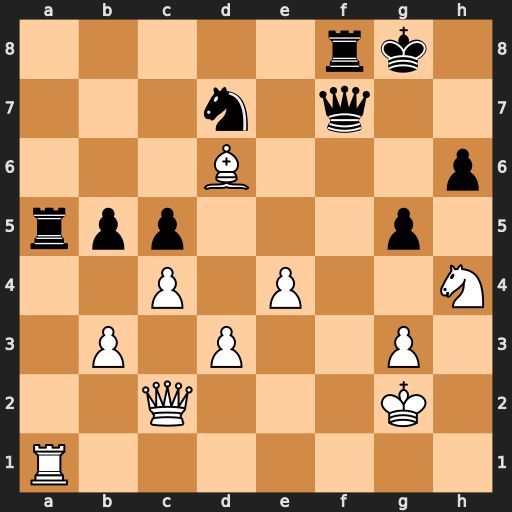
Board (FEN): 5rk1/3n1q2/3B3p/rpp3p1/2P1P2N/1P1P2P1/2Q3K1/R7
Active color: w
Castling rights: -
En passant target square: -
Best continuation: Nf5 Rxa1 Nxh6+ Kg7 Nxf7